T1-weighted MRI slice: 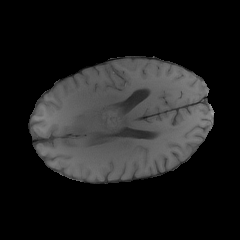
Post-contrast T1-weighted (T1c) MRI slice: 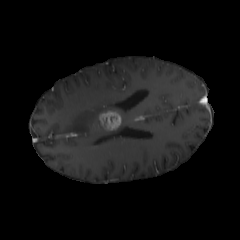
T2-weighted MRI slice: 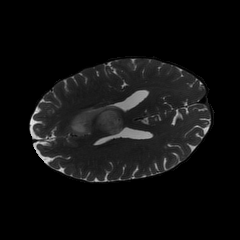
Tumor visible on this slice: yes